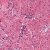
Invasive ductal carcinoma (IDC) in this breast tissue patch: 0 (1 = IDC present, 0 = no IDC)